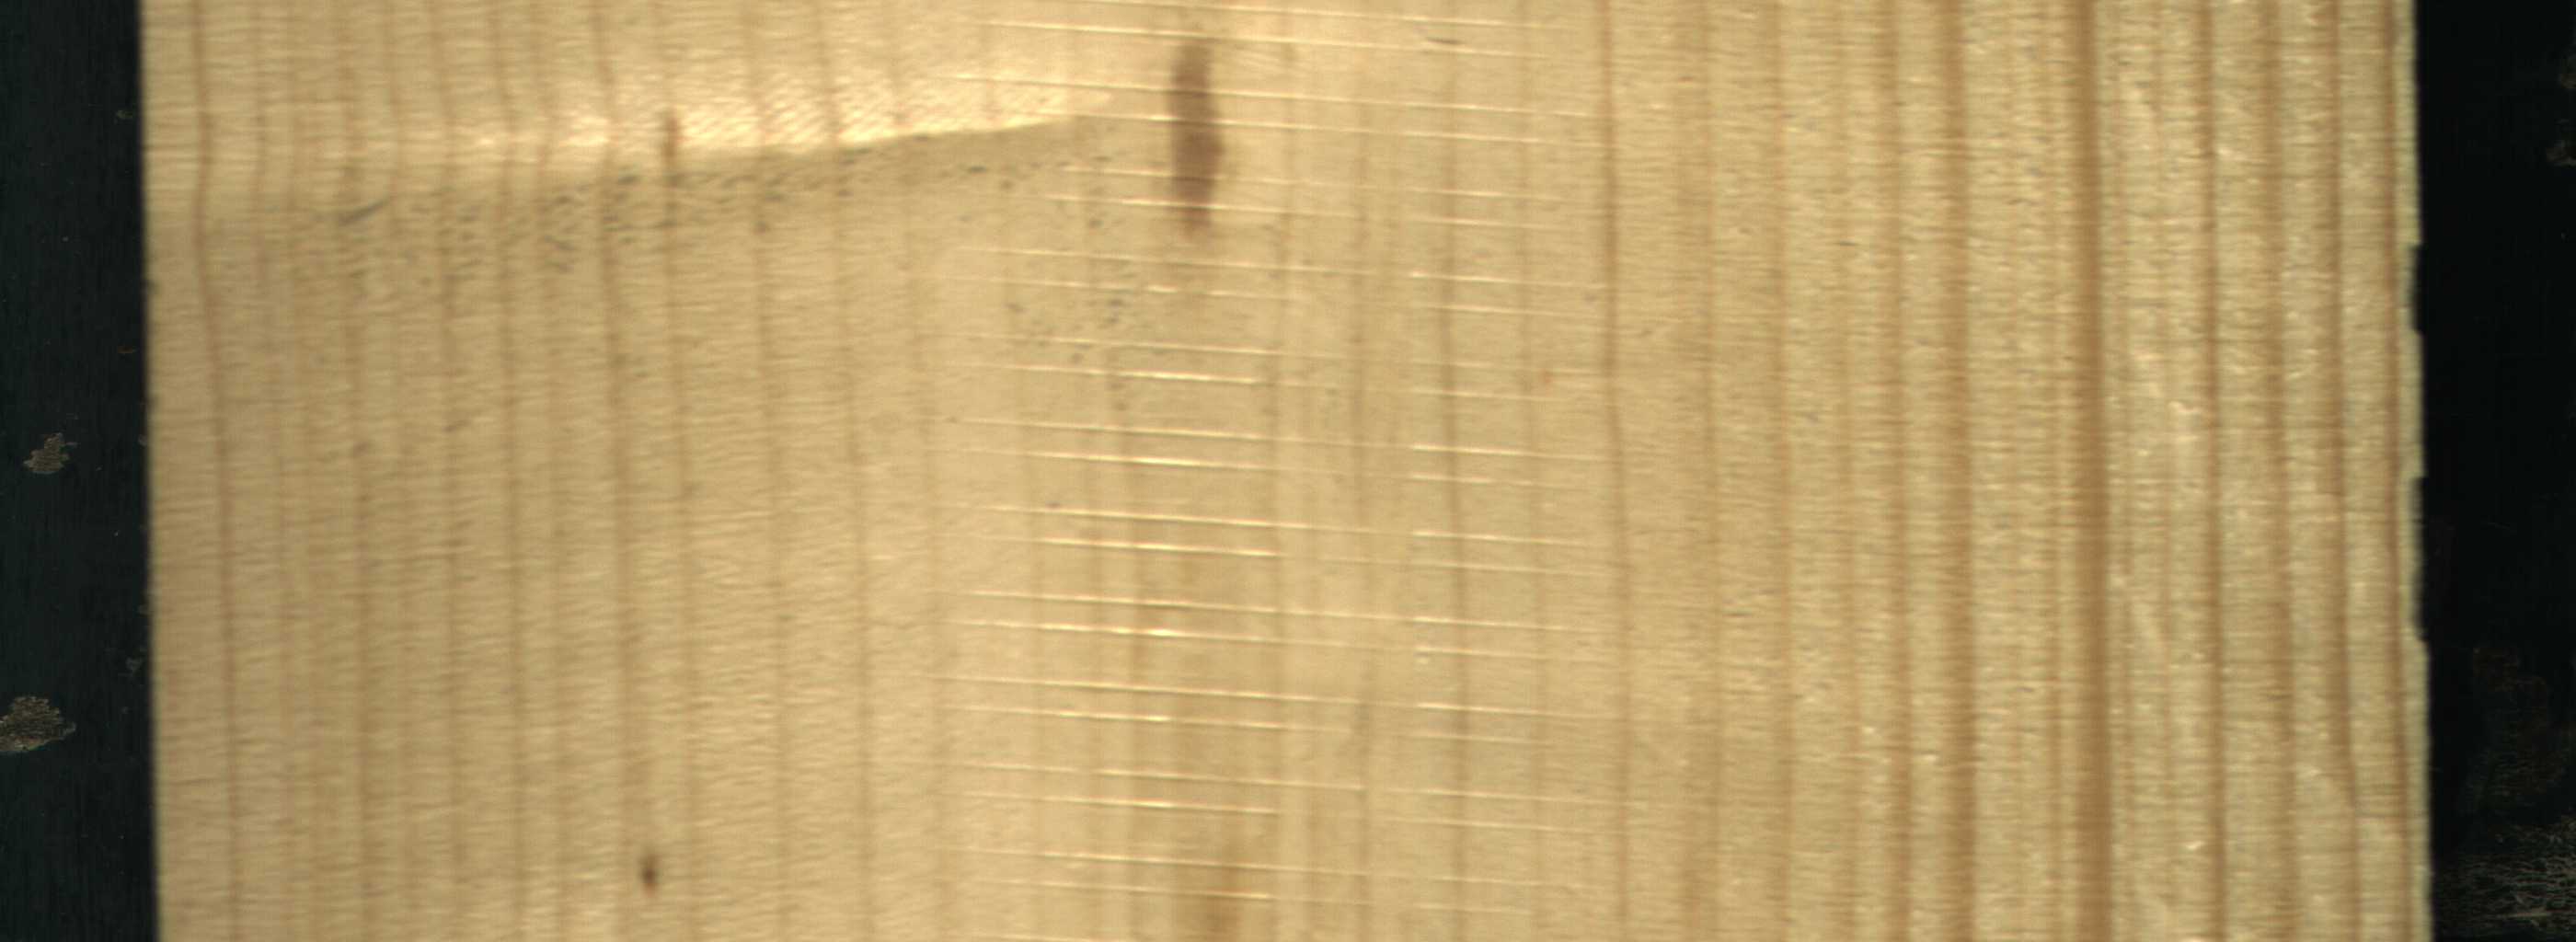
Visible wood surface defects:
Marrow